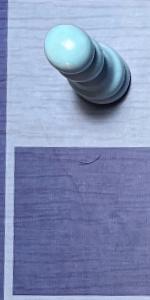
Label: Empty